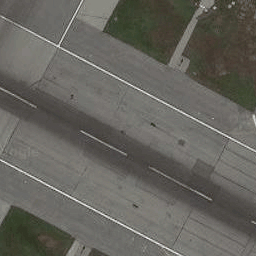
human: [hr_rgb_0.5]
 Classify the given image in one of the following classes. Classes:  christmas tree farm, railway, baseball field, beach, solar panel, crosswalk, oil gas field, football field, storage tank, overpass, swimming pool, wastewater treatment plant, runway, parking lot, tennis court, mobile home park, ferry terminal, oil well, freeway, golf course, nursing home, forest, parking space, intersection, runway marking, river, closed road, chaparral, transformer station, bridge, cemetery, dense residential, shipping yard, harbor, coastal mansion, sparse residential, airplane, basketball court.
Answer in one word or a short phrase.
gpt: runway